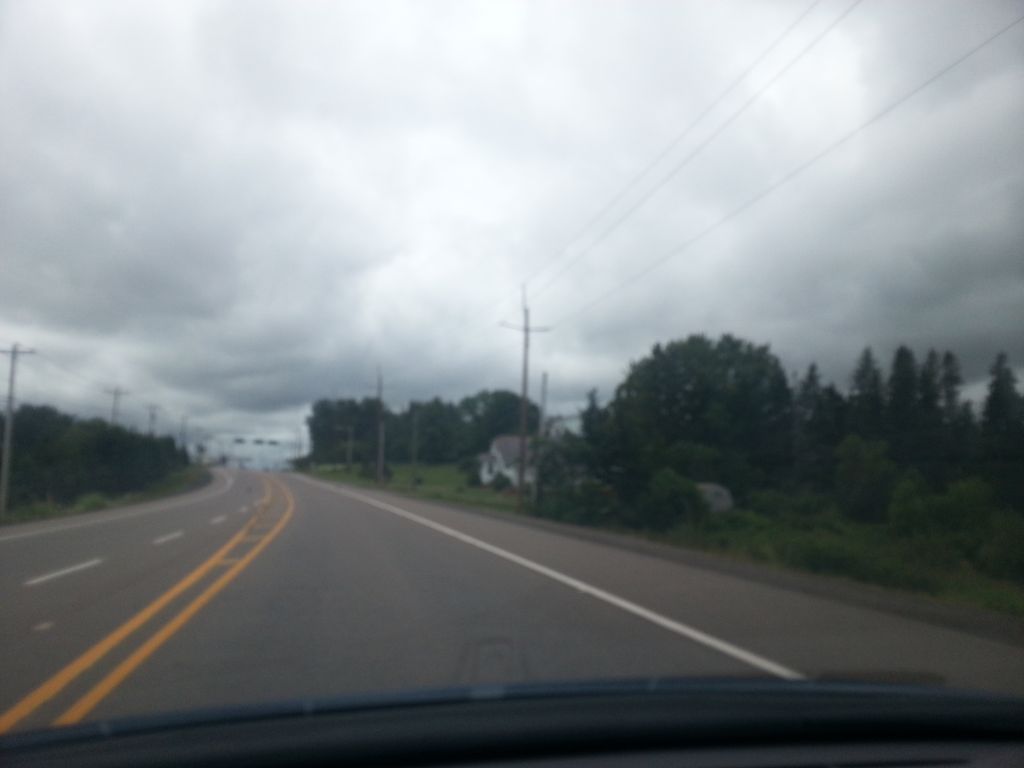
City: charlottetown